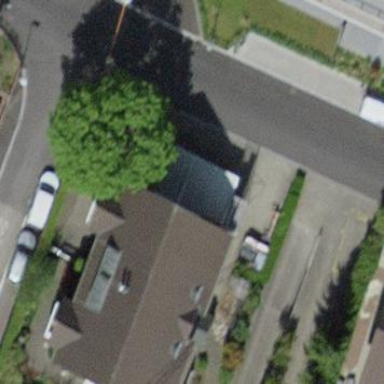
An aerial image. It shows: View of roof of building.